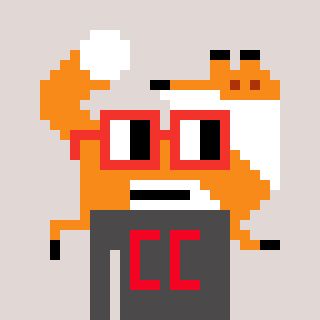
a pixel art character with square red glasses, a fox-shaped head and a grayscale-colored body on a warm background